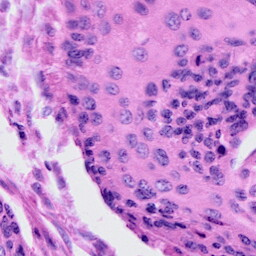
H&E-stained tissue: Cervix